九年级 · 画法几何学
如图 1, 正五边形 $A B C D E$ 内接于 $\odot O$, 阅读以下作图过程, 并回答下列问题, 作法:如图 2, (1)作直径 $A F$; (2)以 $F$ 为圆心, $F O$ 为半径作圆弧, 与 $\odot O$ 交于点 $M, N$; (3)连接 $A M, M N, N A$.

图1

图2

(1)求 $\angle A B C$ 的度数.

(2) $\triangle A M N$ 是正三角形吗? 请说明理由.

(3)从点 $A$ 开始, 以 $D N$ 长为半径, 在 $\odot O$ 上依次截取点, 再依次连接这些分点, 得到正 $n$ 边形，求 $n$ 的值.


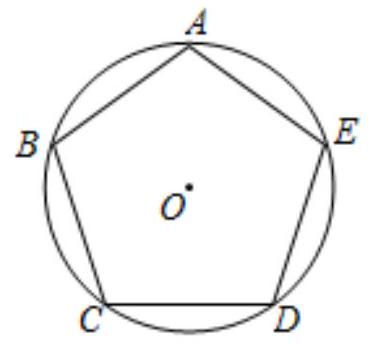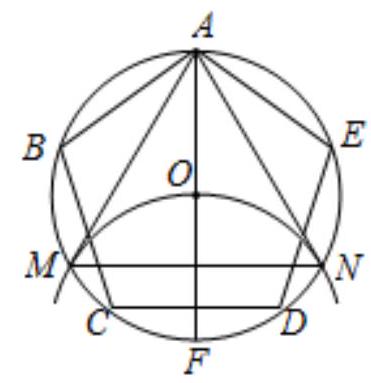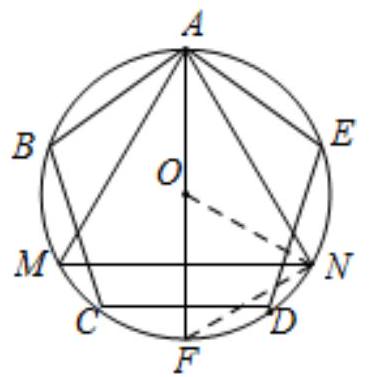
答案:  (1) $108^{\circ}$

(2)是正三角形，理由见解析

(3) $n=15$

解析: (1) 根据正五边形的性质以及圆的性质可得 $A B=B C=C D=D E=A E$, 则 $\angle A O C$ (优弧所对圆心角) $=3 \times 72^{\circ}=216^{\circ}$, 然后根据圆周角定理即可得出结论;

（2）根据所作图形以及圆周角定理即可得出结论;

(3) 运用圆周角定理并结合 (1) (2) 中结论得出 $\angle N O D=144^{\circ}-120^{\circ}=24^{\circ}$, 即可得出结论.

【详解】(1) 解: $\because$ 正五边形 $A B C D E$.

$\therefore A B=B C=C D=D E=A E$,
$\therefore \angle A O B=\angle B O C=\angle C O D=\angle D O E=\angle E O A=\frac{360^{\circ}}{5}=72^{\circ}$,

$\because A E C=3 A E$,

$\therefore \angle A O C$ (优弧所对圆心角) $=3 \times 72^{\circ}=216^{\circ}$,

$\therefore \angle A B C=\frac{1}{2} \angle A O C=\frac{1}{2} \times 216^{\circ}=108^{\circ}$;

（2）解: $\triangle A M N$ 是正三角形, 理由如下:

连接 $O N, F N$,

由作图知: $F N=F O$,

$\because O N=O F$

$\therefore O N=O F=F N$,

$\therefore \triangle O F N$ 是正三角形,

$\therefore \angle O F N=60^{\circ}$,

$\therefore \angle A M N=\angle O F N=60^{\circ}$,

同理 $\angle A N M=60^{\circ}$,

$\therefore \angle M A N=60^{\circ}$, 即 $\angle A M N=\angle A N M=\angle M A N$,

$\therefore \triangle A M N$ 是正三角形;

(3) $\because \triangle A M N$ 是正三角形,

$\therefore \angle A O N=2 \angle A M N=120^{\circ}$.

$\because A D=2 A E$,

$\therefore \angle A O D=2 \times 72^{\circ}=144^{\circ}$,

$\because D N=A D-A N$

$\therefore \angle N O D=144^{\circ}-120^{\circ}=24^{\circ}$,

$\therefore n=\frac{360}{24}=15$.

【点睛】本题考查了圆周角定理, 正多边形的性质, 读懂题意, 明确题目中的作图方式，熟
练运用圆周角定理是解本题的关键.